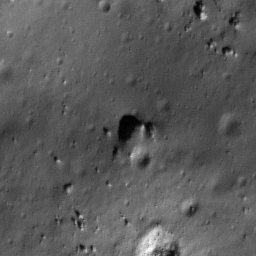
Pit: Stefan L 1
Host crater: Stefan L
Host type: impact_melt
Lunar coordinates: latitude 44.537, longitude 252.03